Interaction volume radius: 5 \u00c5
Interaction volume height: 30 \u00c5
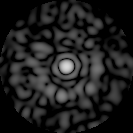
Disorder parameter: 0.8555